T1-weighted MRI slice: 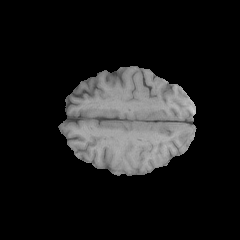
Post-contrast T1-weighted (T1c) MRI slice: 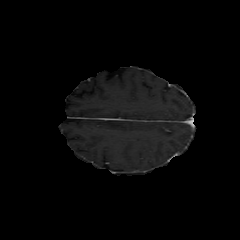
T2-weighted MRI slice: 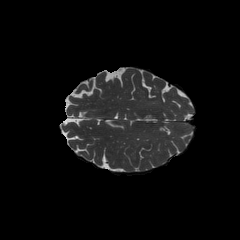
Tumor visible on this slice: no